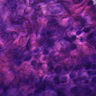
Metastatic tissue present: yes